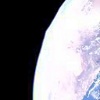
Label: sunburn